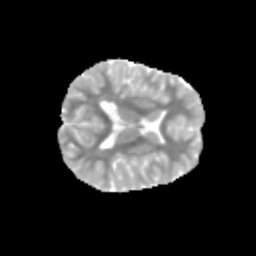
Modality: MD
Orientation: axial
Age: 11
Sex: female
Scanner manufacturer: siemens
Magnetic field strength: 3 T
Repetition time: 3.8 s
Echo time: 0.07 s